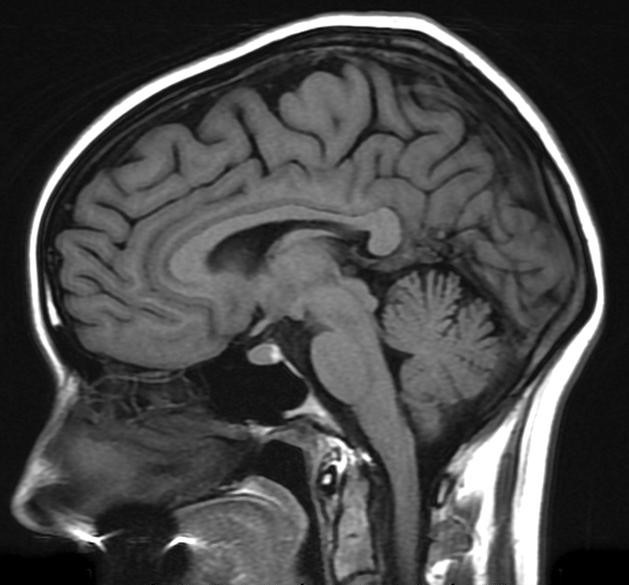
Label: notumor